Question: Consider the following scenario, and take this as preemptive Shortest first job executing algorithm.
[1]
The problem here is at the timeline (3), p2 has 1 burst time available, but p4 which is now available has 2 burst time, so my question is why is p2 is not continuing the execution, and why p4 is starting?, Is this diagram wrong or have i misunderstood in any way.
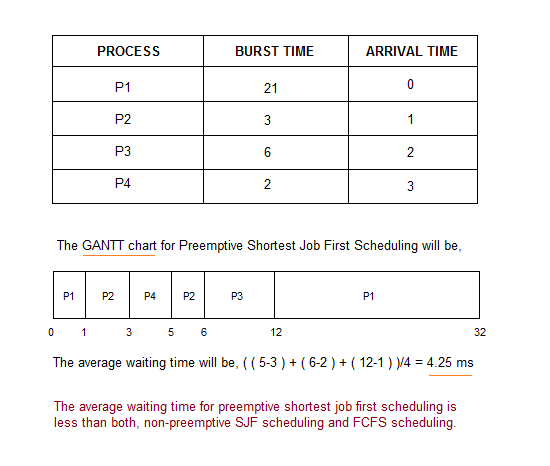
Answer: Gantt chart has to be like:
<URL>
Average waiting time should be [(0+11) + 0 + 4 + 9] /4 =6.